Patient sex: F
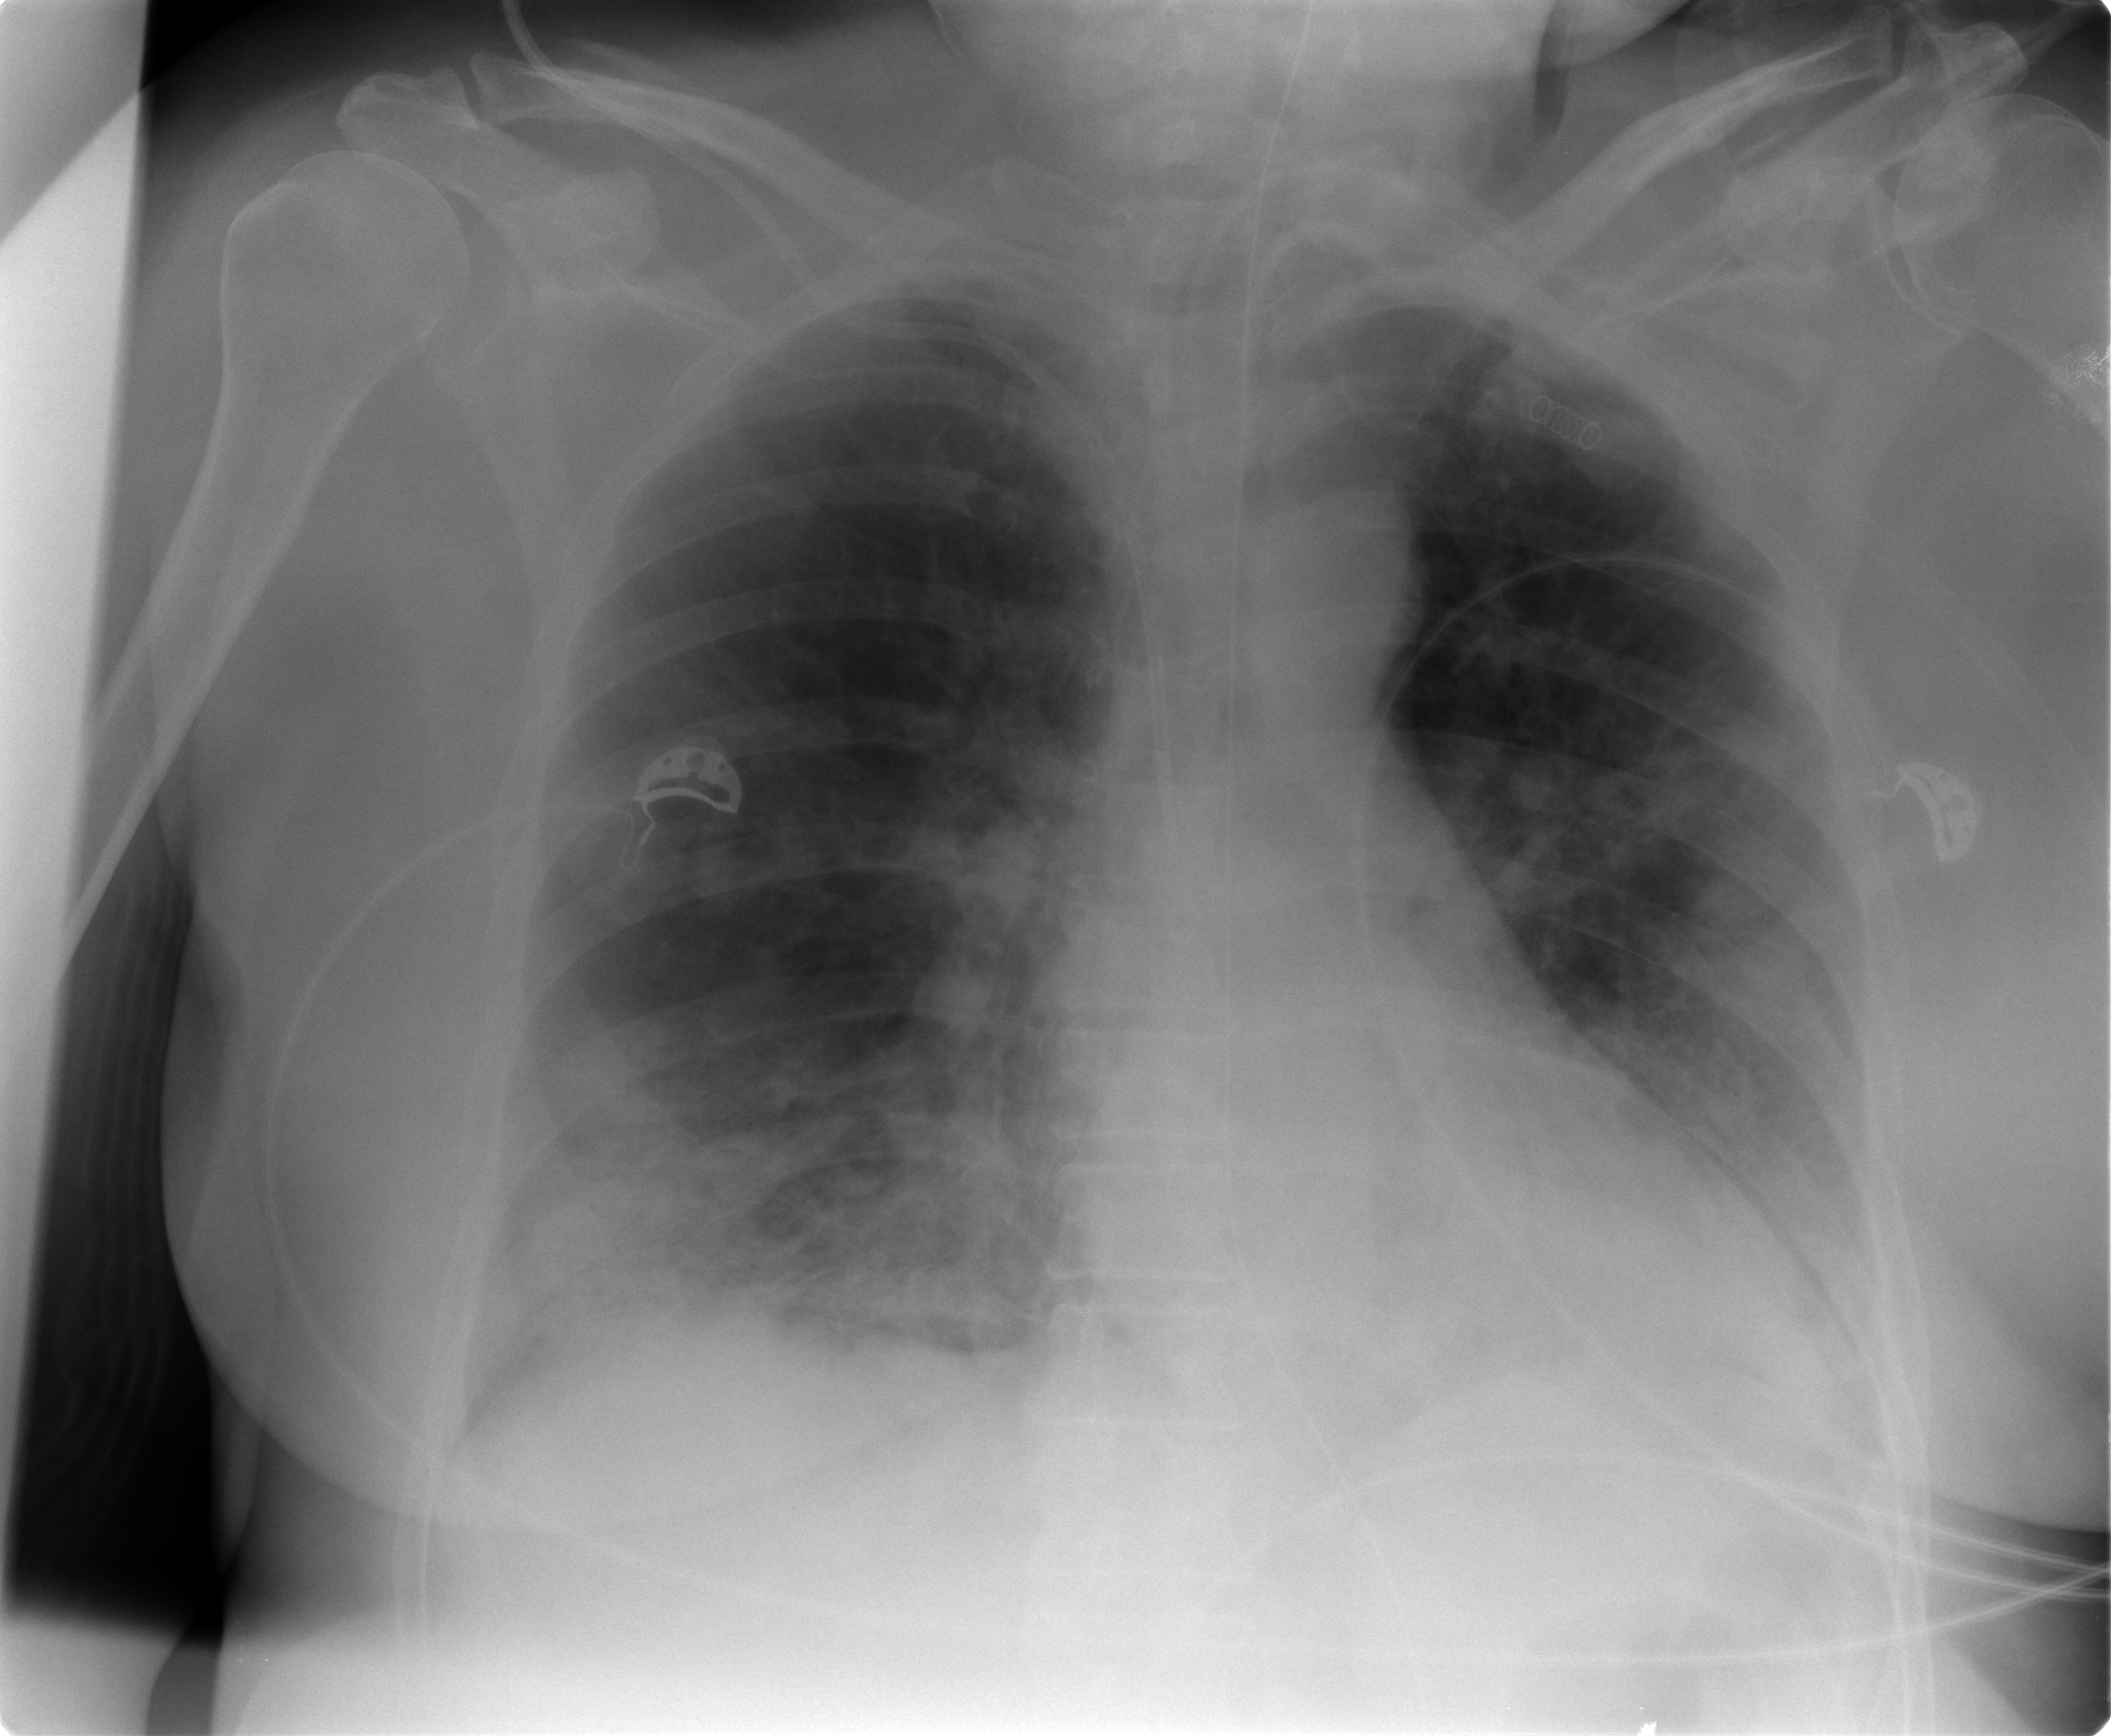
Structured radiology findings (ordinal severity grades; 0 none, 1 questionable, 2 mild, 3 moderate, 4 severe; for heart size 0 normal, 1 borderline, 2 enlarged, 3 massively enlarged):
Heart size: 0
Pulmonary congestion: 3
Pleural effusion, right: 1
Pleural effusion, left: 2
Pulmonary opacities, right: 2
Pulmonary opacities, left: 2
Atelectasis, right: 2
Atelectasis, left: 2